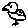
Label: bird